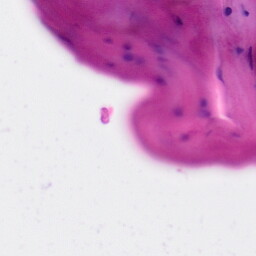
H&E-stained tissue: Skin